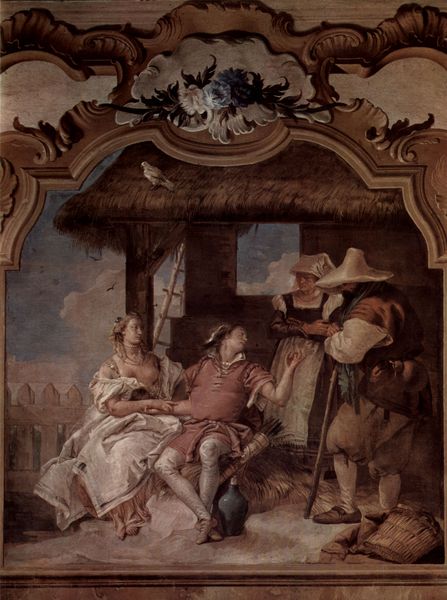
Titel: Angelica und Medorus in Begleitung zweier Bauern
Künstler: Giovanni Battista Tiepolo
Standort: Vicenza
Institution: Villa Valmarana
Schlagwörter: blau, gemälde, gruppe, hand, himmel, mann, nackt, vogel, weiß, wolken, frauen, menschen, sitzen, blume, blumen, braun, brust, bunt, busen, elegant, fenster, frau, hell, holz, hut, hüte, kleid, männer, stroh, stützen, szene, tür, dach, dame, haus, rot, tuch, wolke, zaun, haube, leute, ornament, alt, flasche, hose, architektur, arm, barock, bibel, rahmen, taube, vögel, hütte, gewand, kind, paar, pflanzen, rokoko, bauern, stock, krug, vase, schürze, brüste, magd, sommer, bogen, schuhe, stab, hosen, bäuerin, farbe, leiter, wein, kopftuch, ornamente, verzierung, korb, balken, bauer, strümpfe, scheune, strohdach, gefäss, bast, verziert, liebespaar, stall, biblisch, laube, matte, leite, zaunlatten, verzieung, strohhaus, sütte